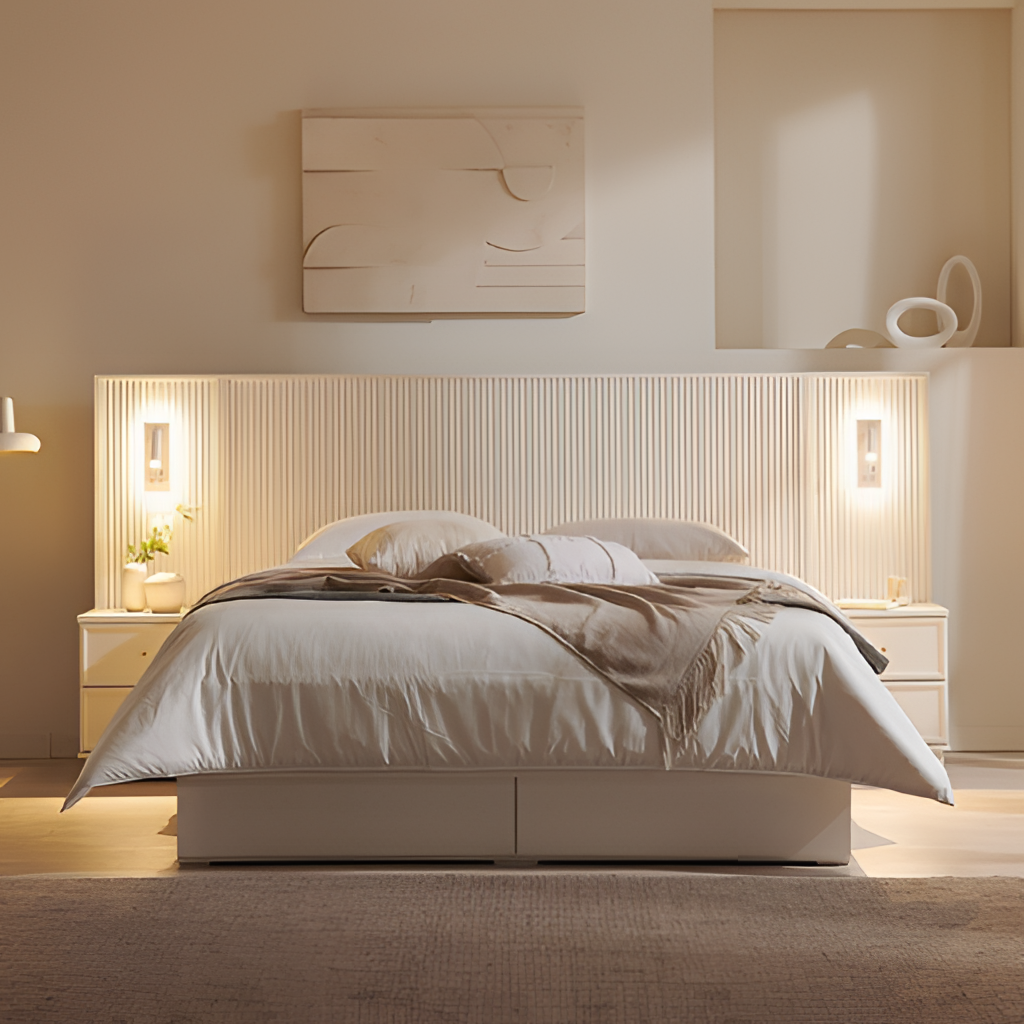
white fabric backlit headboard bed, bedroom, wood flooring, with plank pattern, contemporary, paint wallpaper, with solid pattern